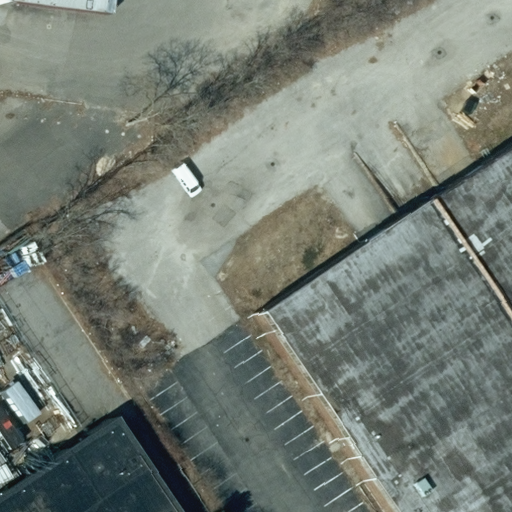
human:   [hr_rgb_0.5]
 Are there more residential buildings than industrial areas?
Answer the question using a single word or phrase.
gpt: no

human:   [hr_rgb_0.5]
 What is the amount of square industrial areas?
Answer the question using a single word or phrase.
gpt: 0

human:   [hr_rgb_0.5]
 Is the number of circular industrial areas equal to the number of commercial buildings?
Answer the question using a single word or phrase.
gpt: yes

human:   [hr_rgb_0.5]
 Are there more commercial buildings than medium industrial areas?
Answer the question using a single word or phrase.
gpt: no

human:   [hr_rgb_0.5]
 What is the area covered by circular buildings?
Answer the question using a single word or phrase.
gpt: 0m2

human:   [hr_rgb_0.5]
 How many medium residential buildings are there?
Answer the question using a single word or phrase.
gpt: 0

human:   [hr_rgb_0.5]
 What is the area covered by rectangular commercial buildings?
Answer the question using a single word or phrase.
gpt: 0m2

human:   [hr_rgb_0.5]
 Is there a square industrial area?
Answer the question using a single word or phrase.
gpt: no

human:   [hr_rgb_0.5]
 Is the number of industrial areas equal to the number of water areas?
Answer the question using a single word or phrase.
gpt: no

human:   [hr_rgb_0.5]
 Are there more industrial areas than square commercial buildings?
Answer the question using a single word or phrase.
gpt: yes

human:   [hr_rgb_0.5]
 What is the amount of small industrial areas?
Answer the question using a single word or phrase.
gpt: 0

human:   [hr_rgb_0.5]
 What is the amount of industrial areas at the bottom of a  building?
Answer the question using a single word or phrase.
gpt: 0

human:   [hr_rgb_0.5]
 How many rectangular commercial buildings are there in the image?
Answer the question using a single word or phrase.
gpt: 0

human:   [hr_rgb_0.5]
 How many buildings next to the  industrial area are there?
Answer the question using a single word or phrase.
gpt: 2

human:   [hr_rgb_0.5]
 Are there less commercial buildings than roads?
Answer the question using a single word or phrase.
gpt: no

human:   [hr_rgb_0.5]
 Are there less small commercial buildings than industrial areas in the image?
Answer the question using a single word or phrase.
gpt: yes

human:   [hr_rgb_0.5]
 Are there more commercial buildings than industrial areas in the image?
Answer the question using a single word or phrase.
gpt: no

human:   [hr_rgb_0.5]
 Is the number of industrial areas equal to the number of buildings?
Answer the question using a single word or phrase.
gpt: no

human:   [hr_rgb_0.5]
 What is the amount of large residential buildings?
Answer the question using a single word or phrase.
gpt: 0

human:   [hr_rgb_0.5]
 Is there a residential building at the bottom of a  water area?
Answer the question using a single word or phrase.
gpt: no

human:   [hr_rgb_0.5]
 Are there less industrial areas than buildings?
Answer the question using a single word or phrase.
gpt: yes

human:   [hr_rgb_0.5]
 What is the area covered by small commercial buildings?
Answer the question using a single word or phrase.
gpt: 0m2

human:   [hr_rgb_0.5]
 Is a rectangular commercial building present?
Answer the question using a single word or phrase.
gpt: no

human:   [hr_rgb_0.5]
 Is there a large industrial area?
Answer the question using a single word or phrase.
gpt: yes

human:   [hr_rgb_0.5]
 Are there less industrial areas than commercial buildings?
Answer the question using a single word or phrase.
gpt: no

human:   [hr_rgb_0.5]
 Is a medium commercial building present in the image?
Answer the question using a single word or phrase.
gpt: no

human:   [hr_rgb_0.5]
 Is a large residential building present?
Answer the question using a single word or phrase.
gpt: no

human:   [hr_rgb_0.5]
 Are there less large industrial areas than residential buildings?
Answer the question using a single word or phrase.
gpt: no

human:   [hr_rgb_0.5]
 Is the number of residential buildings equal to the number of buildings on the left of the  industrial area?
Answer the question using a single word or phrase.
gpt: no

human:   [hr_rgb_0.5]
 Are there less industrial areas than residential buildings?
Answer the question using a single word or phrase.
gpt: no

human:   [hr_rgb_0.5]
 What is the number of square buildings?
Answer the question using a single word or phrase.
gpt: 0

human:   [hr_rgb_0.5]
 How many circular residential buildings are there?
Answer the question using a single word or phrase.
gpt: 0

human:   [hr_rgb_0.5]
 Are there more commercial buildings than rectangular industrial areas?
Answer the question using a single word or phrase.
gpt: no

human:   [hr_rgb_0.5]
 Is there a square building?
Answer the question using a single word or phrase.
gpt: no

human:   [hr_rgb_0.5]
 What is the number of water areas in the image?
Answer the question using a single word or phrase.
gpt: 0

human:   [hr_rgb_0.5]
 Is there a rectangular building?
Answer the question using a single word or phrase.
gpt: yes